Field crop: tomato
Growth stage: 2
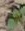
Species: solanum